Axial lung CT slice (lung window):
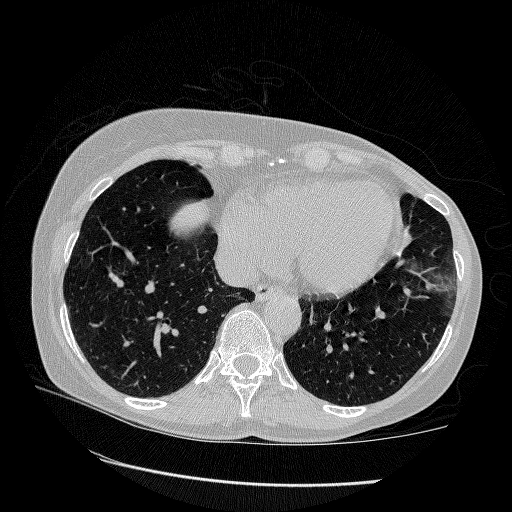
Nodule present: no